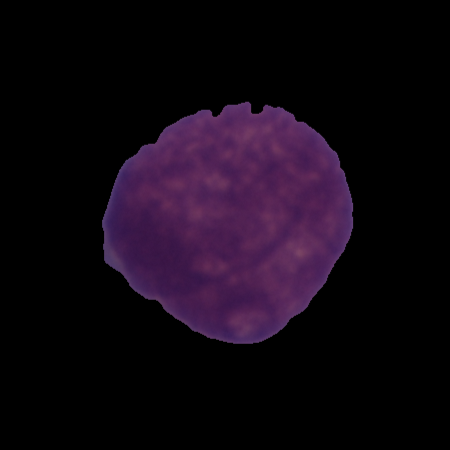
Label: cancer